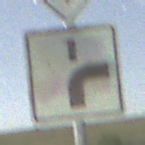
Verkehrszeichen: VerlaufVorfahrtsstrasse8
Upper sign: Vorfahrtsstrasse
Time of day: Night
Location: Outdoor (Nature)
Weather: Clear
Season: NotSpecified
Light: Natural